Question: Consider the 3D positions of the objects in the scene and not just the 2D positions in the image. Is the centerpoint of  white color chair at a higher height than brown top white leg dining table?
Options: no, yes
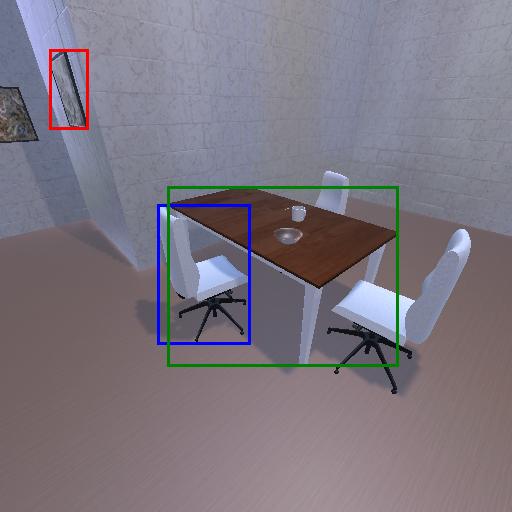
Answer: no